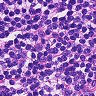
Metastatic tissue present: no